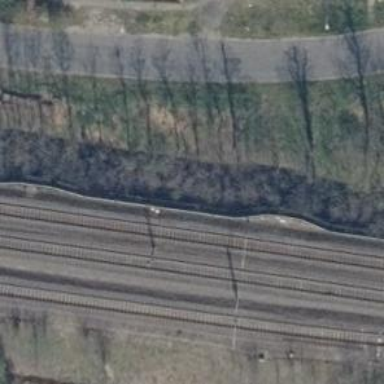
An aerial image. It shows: Railway track with contact line for electrification.